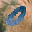
Label: 0